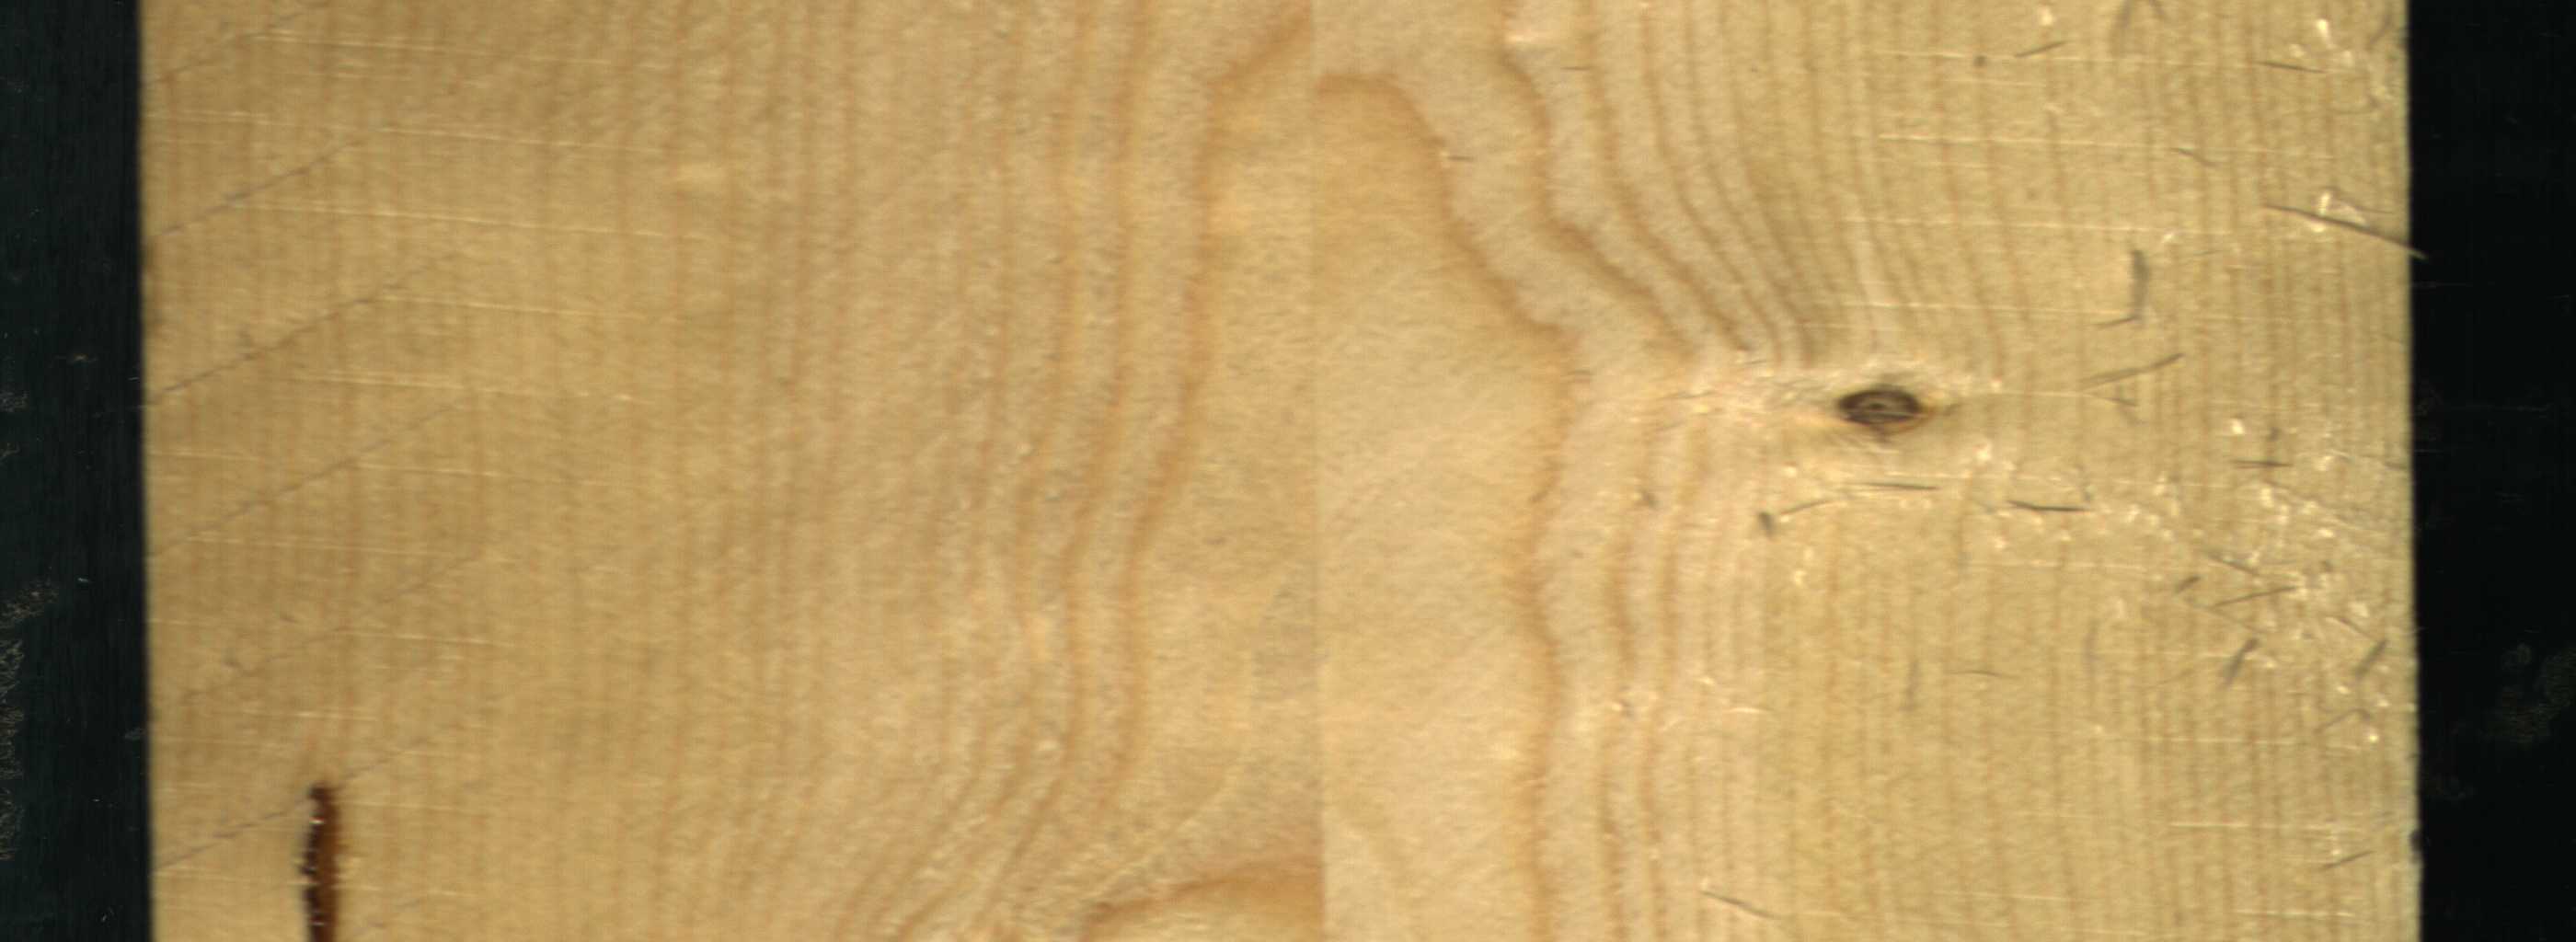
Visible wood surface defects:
resin
Live_Knot